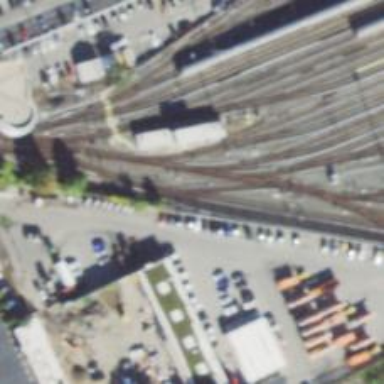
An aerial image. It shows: Electrified rail in service yard.